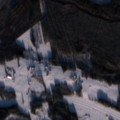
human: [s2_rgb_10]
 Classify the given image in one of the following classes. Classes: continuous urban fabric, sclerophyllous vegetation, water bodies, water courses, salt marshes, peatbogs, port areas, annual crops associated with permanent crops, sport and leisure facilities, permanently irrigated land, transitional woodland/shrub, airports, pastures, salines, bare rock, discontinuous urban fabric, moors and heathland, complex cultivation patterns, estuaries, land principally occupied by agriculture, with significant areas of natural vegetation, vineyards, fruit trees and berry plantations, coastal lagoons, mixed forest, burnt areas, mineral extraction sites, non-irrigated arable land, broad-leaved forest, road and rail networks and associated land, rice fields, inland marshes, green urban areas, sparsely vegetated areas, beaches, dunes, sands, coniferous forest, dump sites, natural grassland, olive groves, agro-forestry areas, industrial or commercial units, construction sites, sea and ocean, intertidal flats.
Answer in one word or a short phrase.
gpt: land principally occupied by agriculture, with significant areas of natural vegetation, coniferous forest, mixed forest